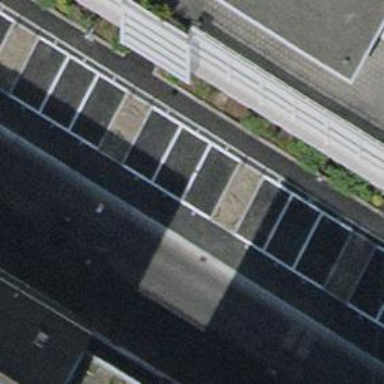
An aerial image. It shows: Parking available on the street side.